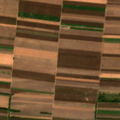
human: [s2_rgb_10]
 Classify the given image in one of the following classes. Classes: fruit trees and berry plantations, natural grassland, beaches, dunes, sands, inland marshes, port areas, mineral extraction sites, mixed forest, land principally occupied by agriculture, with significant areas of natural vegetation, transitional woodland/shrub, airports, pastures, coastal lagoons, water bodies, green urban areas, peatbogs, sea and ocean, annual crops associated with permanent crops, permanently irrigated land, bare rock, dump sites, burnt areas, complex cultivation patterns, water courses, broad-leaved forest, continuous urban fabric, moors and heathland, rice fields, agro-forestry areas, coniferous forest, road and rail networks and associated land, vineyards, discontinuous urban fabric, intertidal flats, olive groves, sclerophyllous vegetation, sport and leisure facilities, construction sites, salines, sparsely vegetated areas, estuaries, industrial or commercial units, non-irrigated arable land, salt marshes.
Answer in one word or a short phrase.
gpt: non-irrigated arable land